Question: I am designing a 'TabItem' by adding 'StackPanel' which contains an 'Image' and 'Textblock', and the XAML code is as follows,
'''
<sdk:TabItem
Name="adminTab"
BorderBrush="Black"
Background="#F5C162"
RenderTransformOrigin="0.5,0.5"
Margin="0,0,0,-14"
BorderThickness="1,1,1,0">
<sdk:TabItem.Header>
<StackPanel Background="#F5C162"
Width="80" Height="30"
Orientation="Horizontal"
Margin="-7,-3,-11,-23"
HorizontalAlignment="Left"
VerticalAlignment="Top">
<Image Name="ico1"
Height="20" Width="20"
Source="TabIcons/Admin.ico"
Stretch="Fill" HorizontalAlignment="Left"
VerticalAlignment="Top" Margin="5,5,0,0"/>
<TextBlock Text="Admin" Margin="5,5,0,0"
HorizontalAlignment="Left"
VerticalAlignment="Top" />
</StackPanel>
</sdk:TabItem.Header>
</sdk:TabItem>
'''
I am supposed to display image but actually it appears as below,

Can anyone help me with this?
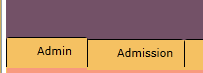
Answer: I don't believe '.ico' image formats are supported by Silverlight.
From the <URL> MSDN:
> Silverlight does not support all image formats. See BitmapImage for
information on the types of image sources and formats that can be used
for an Image.
On that <URL> page:
> The BitmapImage can be used to reference images in the JPEG and PNG
file formats.
This is different than the 'Image' control used in WPF/Windows8 which does appear to support '.ico' files.
Unfortunately, I think you'll have to try converting your ICO file to a PNG or JPG.